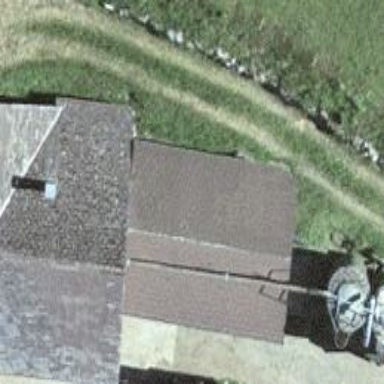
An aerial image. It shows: Shed building.